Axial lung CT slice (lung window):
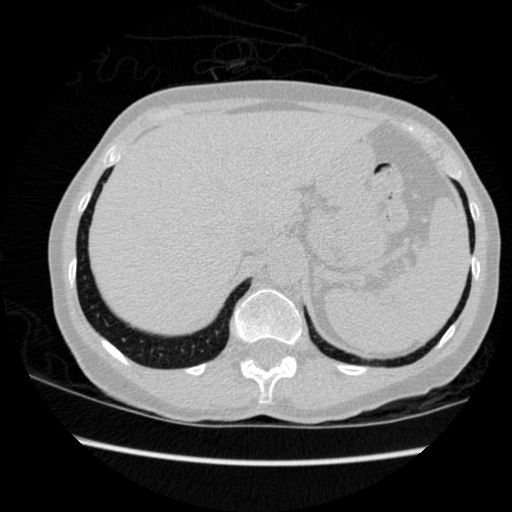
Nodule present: no